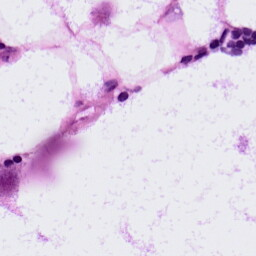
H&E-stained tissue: LymphNode